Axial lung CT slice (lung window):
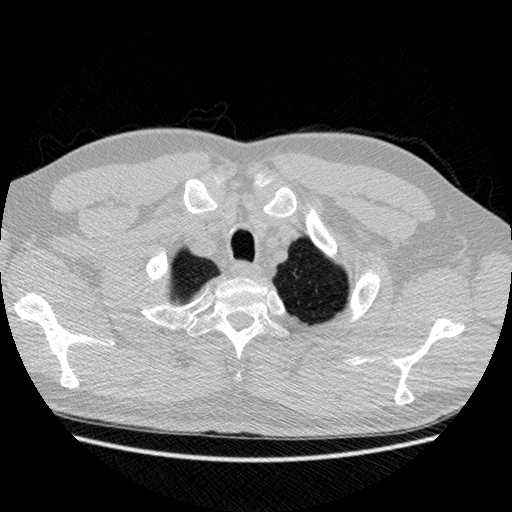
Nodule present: no